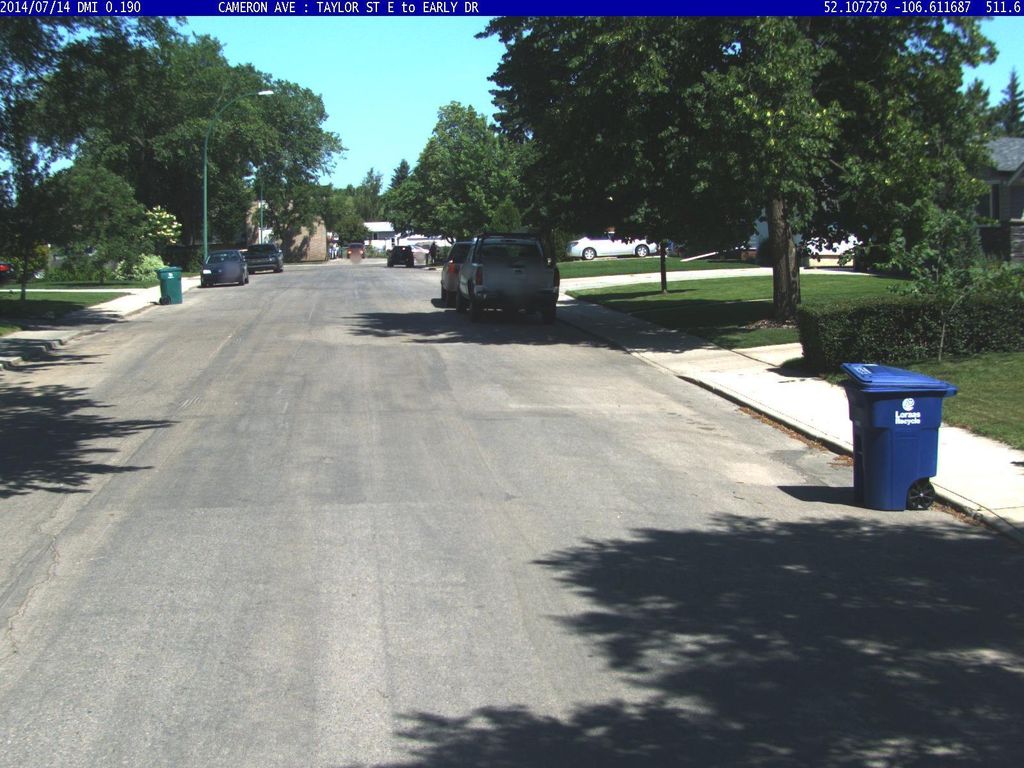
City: saskatoon